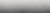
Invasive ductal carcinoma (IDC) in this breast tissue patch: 0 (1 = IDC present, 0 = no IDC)